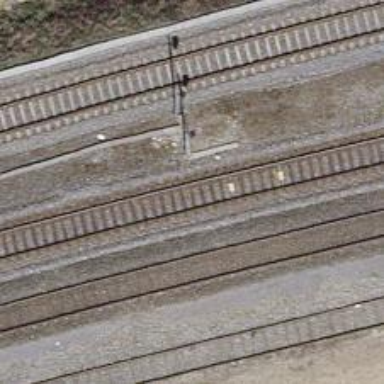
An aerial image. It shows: Railway signal.